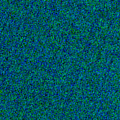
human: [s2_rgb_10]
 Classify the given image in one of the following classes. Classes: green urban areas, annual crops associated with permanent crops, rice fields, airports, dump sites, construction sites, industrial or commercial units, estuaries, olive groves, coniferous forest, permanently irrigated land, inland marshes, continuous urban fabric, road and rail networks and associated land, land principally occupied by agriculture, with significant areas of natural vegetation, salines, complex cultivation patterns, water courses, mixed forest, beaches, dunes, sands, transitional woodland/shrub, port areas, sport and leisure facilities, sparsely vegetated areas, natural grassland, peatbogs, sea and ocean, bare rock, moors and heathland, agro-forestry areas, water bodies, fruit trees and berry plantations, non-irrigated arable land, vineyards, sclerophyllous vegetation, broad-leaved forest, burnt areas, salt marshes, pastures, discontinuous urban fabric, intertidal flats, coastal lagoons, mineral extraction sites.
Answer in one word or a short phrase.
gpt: sea and ocean